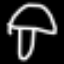
Label: mushroom